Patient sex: M
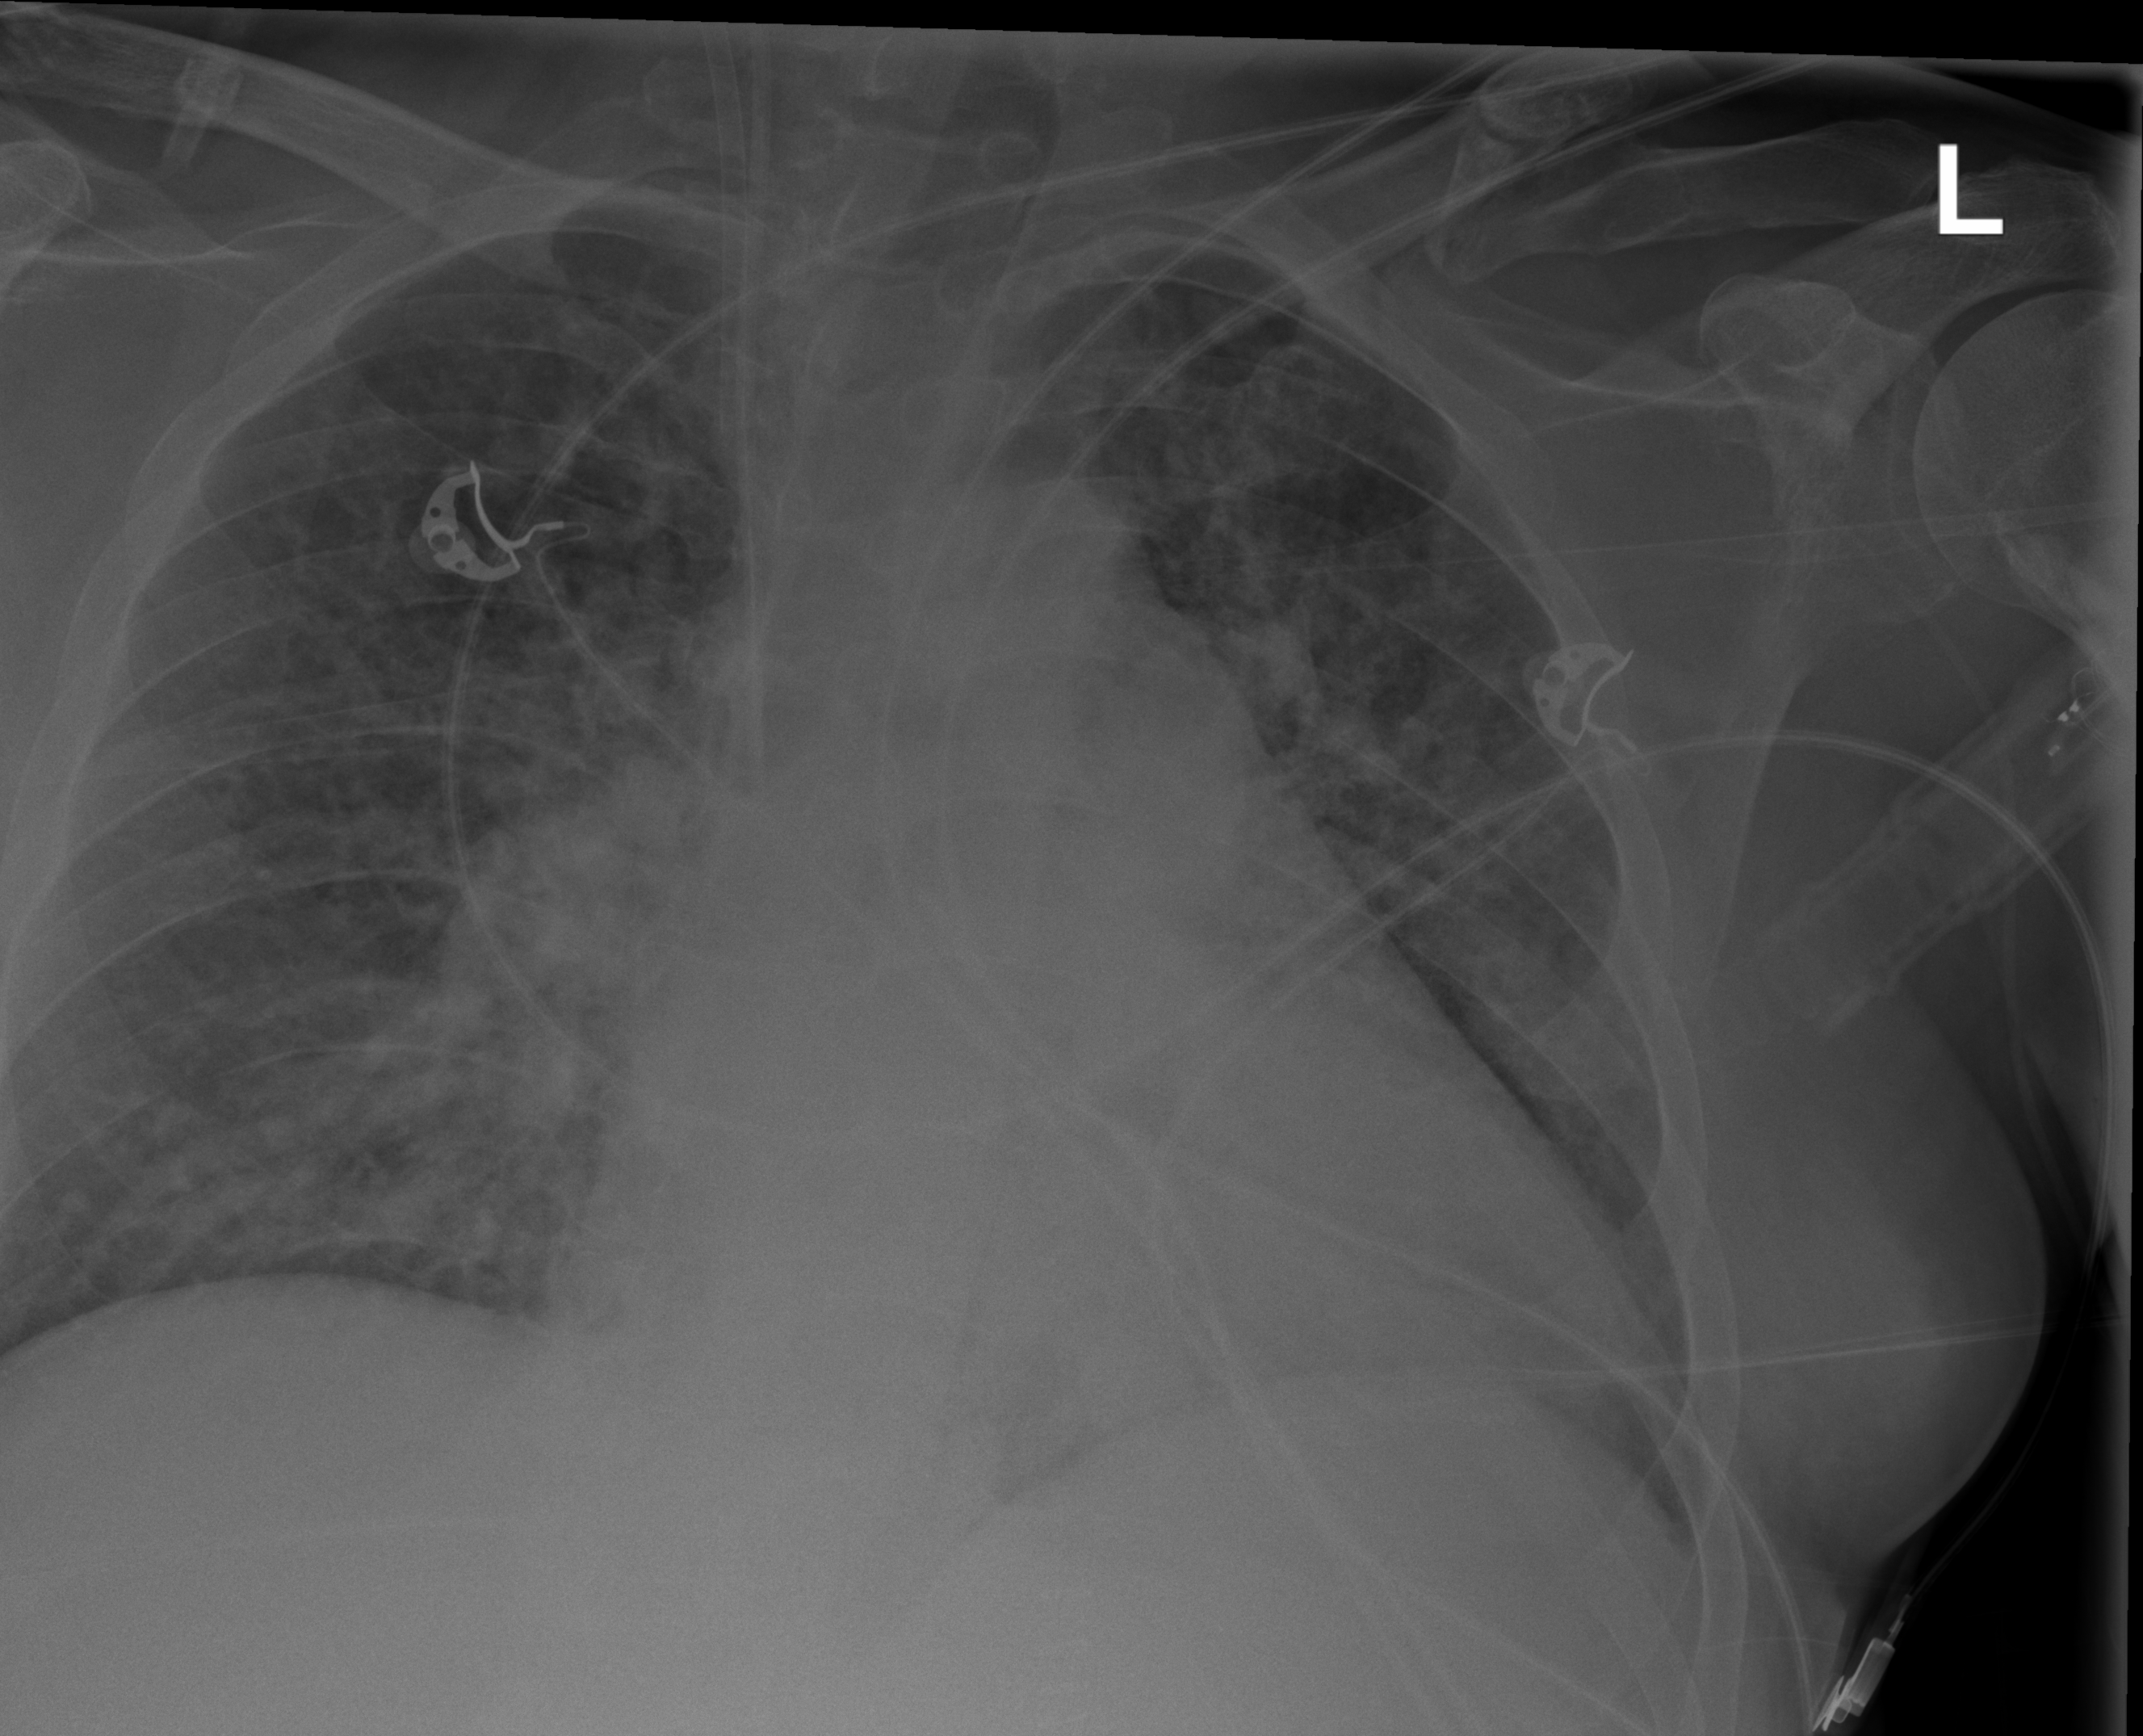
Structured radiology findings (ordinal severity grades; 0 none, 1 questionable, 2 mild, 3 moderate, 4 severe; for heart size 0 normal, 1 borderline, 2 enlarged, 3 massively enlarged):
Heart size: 2
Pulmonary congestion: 2
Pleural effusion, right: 0
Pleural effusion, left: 0
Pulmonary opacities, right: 2
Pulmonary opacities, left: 2
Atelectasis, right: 2
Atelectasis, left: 2